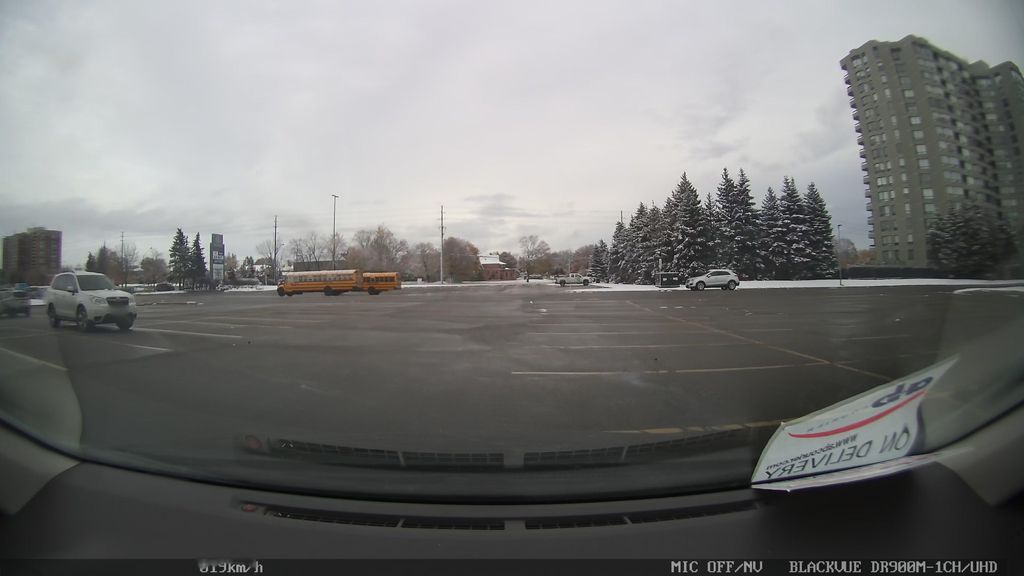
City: toronto